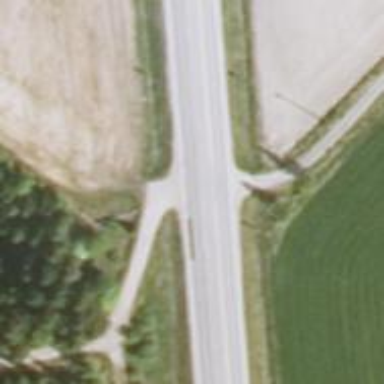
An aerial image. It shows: Trunk highway.